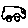
Label: car